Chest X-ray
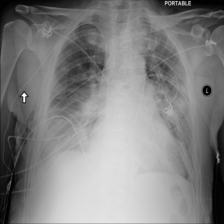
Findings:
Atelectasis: negative
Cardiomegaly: negative
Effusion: negative
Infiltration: positive
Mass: negative
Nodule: negative
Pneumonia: negative
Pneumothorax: negative
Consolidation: negative
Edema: negative
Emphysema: negative
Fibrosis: negative
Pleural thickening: negative
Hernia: negative